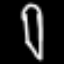
Label: pencil